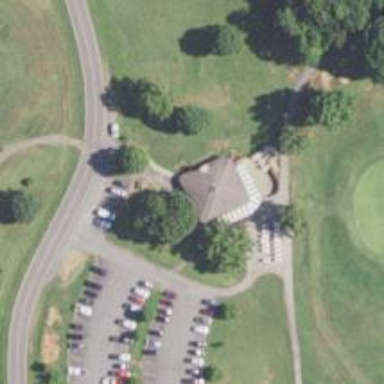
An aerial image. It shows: Golf course.